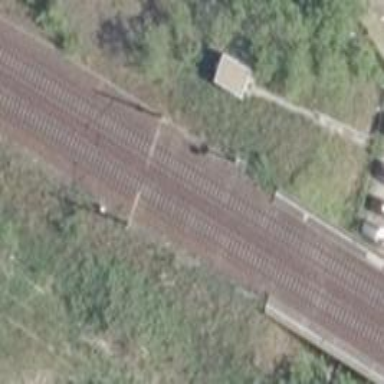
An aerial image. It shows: Milestone along the railway with catenary mast.